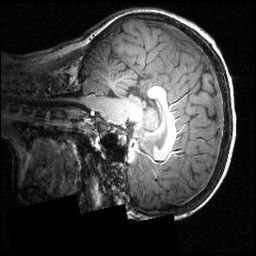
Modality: T1w
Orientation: sagittal
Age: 12
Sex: female
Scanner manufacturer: siemens
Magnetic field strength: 3.951 T
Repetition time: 1.5 s
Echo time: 0.00335 s